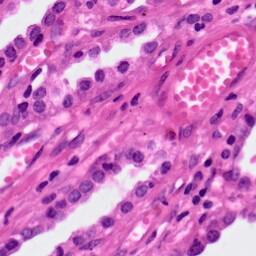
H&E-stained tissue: Lung